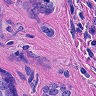
Metastatic tissue present: yes